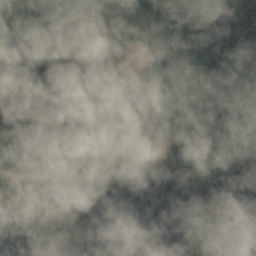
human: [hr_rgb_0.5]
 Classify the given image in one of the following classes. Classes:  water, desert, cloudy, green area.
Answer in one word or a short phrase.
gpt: cloudy